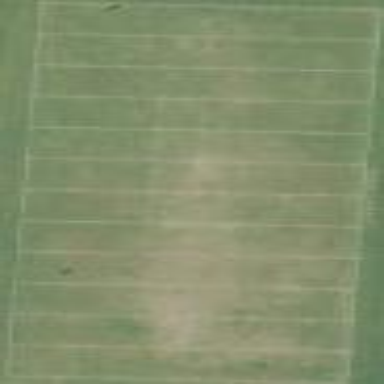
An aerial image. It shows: Soccer pitch with grass surface for leisure land.